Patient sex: M
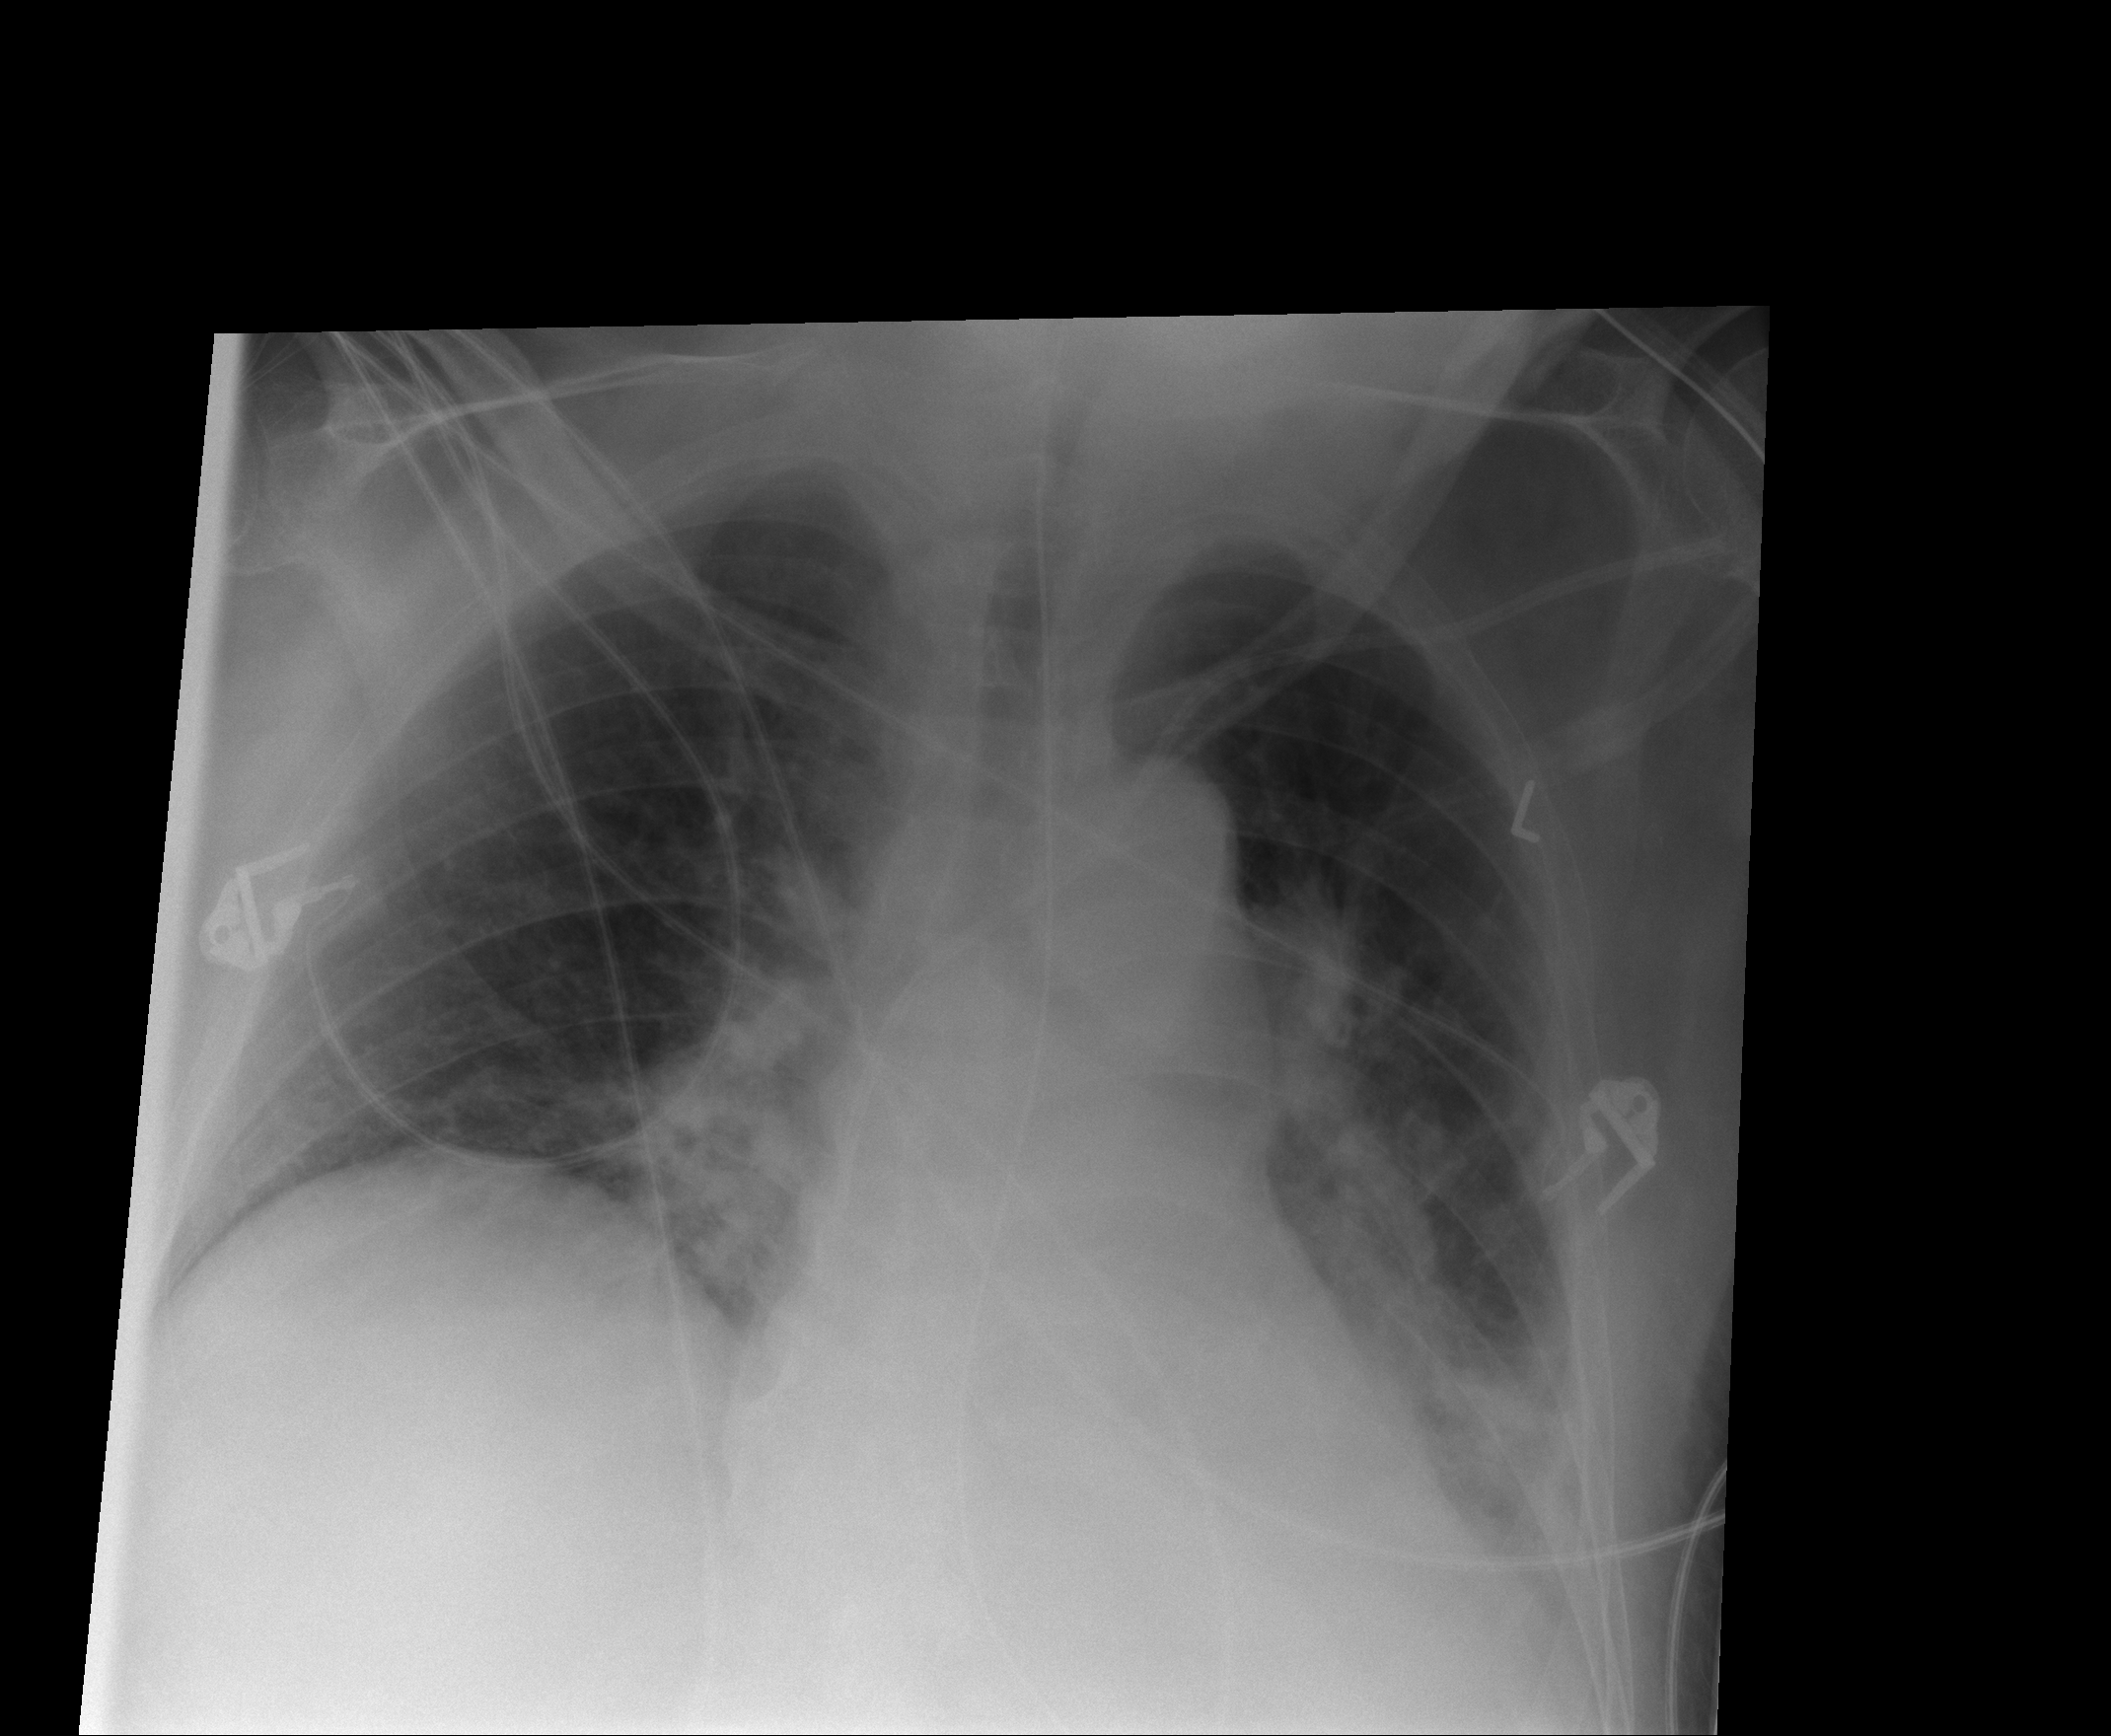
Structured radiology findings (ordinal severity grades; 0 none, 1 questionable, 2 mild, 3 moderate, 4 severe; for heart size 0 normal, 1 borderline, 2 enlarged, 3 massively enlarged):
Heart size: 0
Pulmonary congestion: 0
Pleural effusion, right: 0
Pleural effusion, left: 1
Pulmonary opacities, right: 0
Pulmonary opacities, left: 3
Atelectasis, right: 2
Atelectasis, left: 2